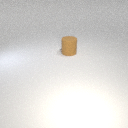
large brown rubber cylinder